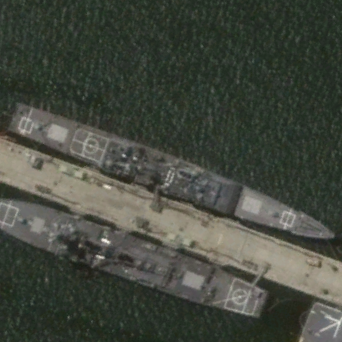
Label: cruiser